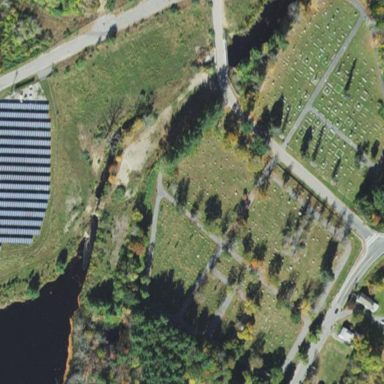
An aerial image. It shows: Cemetery that holds historical significance.